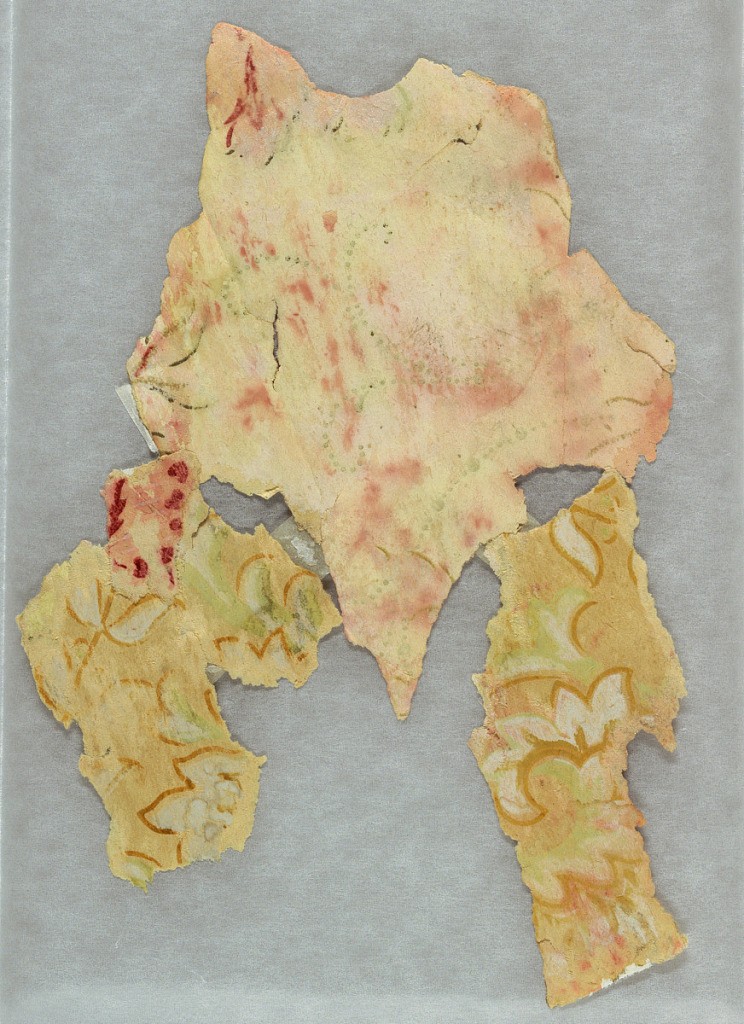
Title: Sidewall
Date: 1870–75
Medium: Machine-printed on machine-made paper
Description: A flower in two shades of pink touched with natural colored powdered mica. Pin pointed scrolls in gold-powdered mica interspersed over surface. This paper was the fifth layer from the top of six layers found on walls in the old Jacob Ruf farmhouse, Kaaterskill Junction, New York.